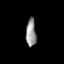
Tissue: skin
Cell type: Others
Senescence score: 0.751
Nuclear area (px): 280
Mean DAPI intensity: 147.986